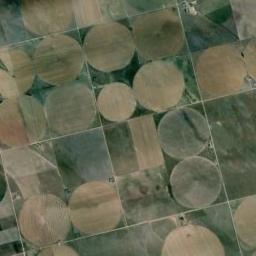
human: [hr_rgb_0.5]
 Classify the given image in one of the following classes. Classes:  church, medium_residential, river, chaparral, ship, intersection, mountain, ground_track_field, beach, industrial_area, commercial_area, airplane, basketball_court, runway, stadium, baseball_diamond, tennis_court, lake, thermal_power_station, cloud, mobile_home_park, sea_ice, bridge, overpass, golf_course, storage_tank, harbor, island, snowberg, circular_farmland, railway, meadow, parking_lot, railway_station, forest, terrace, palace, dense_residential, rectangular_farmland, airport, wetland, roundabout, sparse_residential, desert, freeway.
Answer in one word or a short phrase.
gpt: circular_farmland